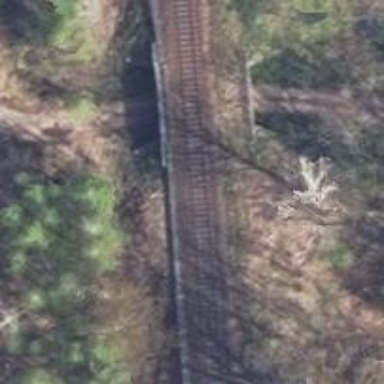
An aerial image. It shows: Railway track.